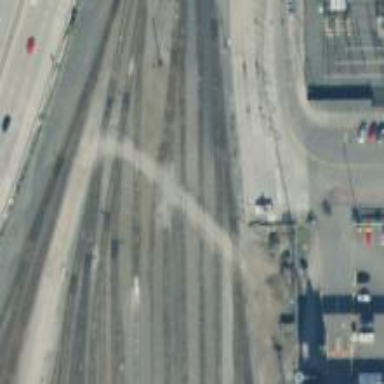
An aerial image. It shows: Level crossing along the railway.